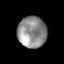
Tissue: prostate
Cell type: T cells
Senescence score: 0.3409
Nuclear area (px): 886
Mean DAPI intensity: 140.187